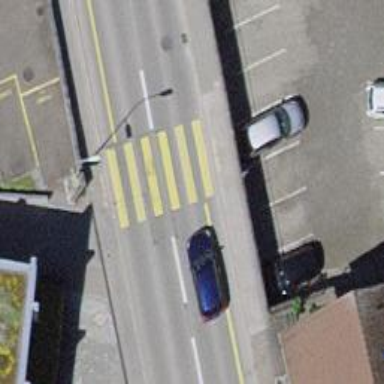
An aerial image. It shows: Marked zebra crossing on the road.